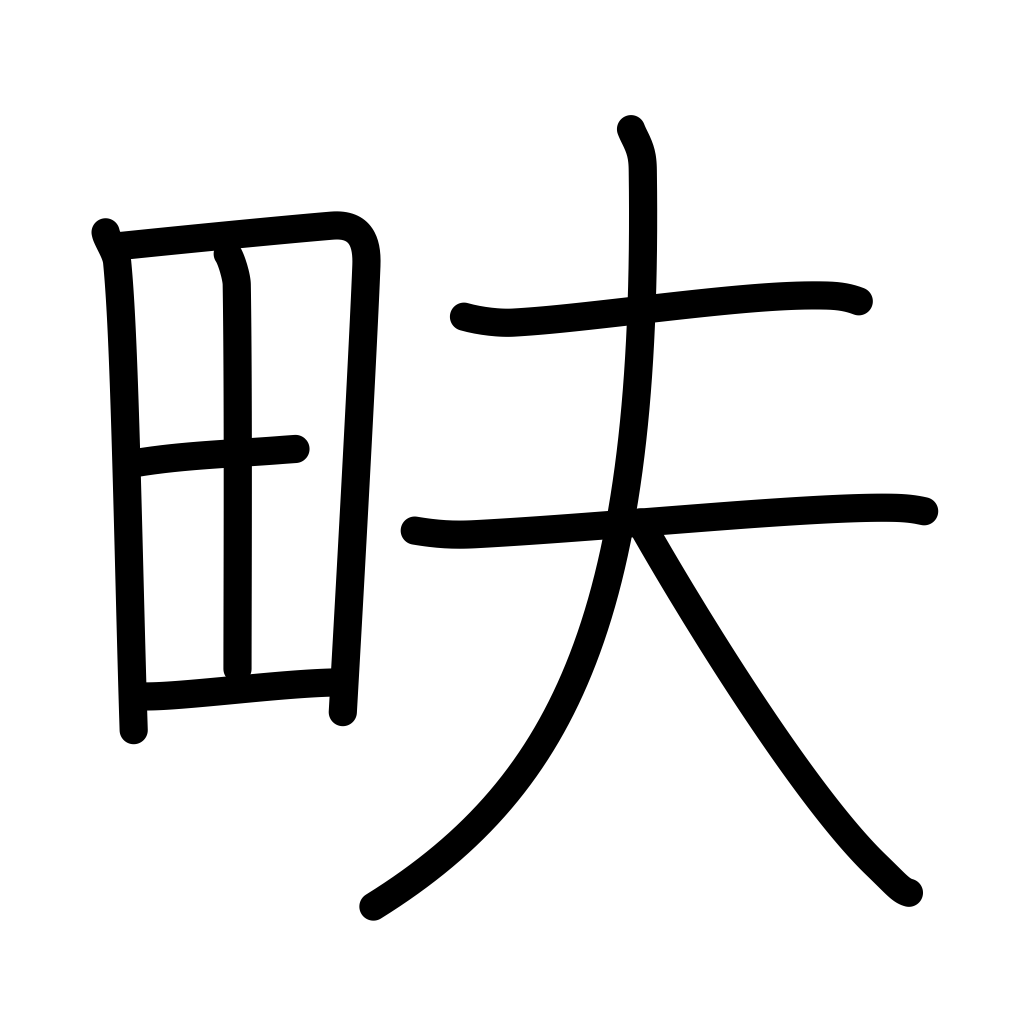
Meaning: till, cultivate